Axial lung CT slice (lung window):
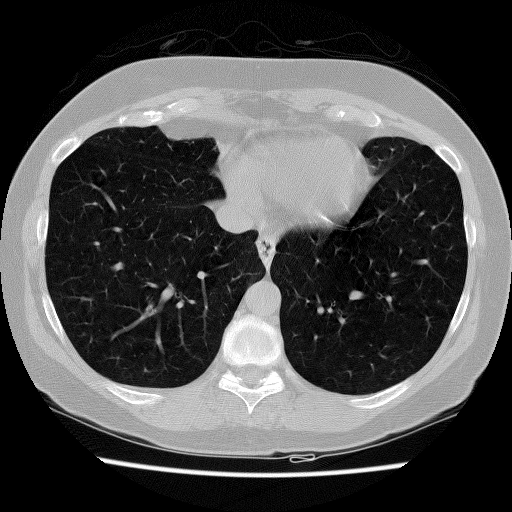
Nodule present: no